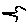
Label: bird